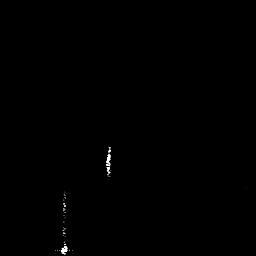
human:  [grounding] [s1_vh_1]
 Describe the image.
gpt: In the satellite image, there is  <ref>1 medium ship </ref> <box>[[40, 54, 44, 72, 0]]</box> located at center,  <ref>1 small ship </ref> <box>[[22, 86, 26, 99, 0]]</box> located at bottom left.